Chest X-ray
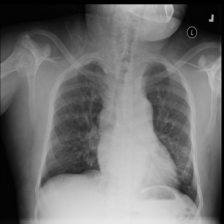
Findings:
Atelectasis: negative
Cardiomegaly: negative
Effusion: negative
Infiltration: negative
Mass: negative
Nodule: negative
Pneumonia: negative
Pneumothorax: negative
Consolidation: negative
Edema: negative
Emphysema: negative
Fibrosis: negative
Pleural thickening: negative
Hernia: negative